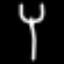
Label: fork